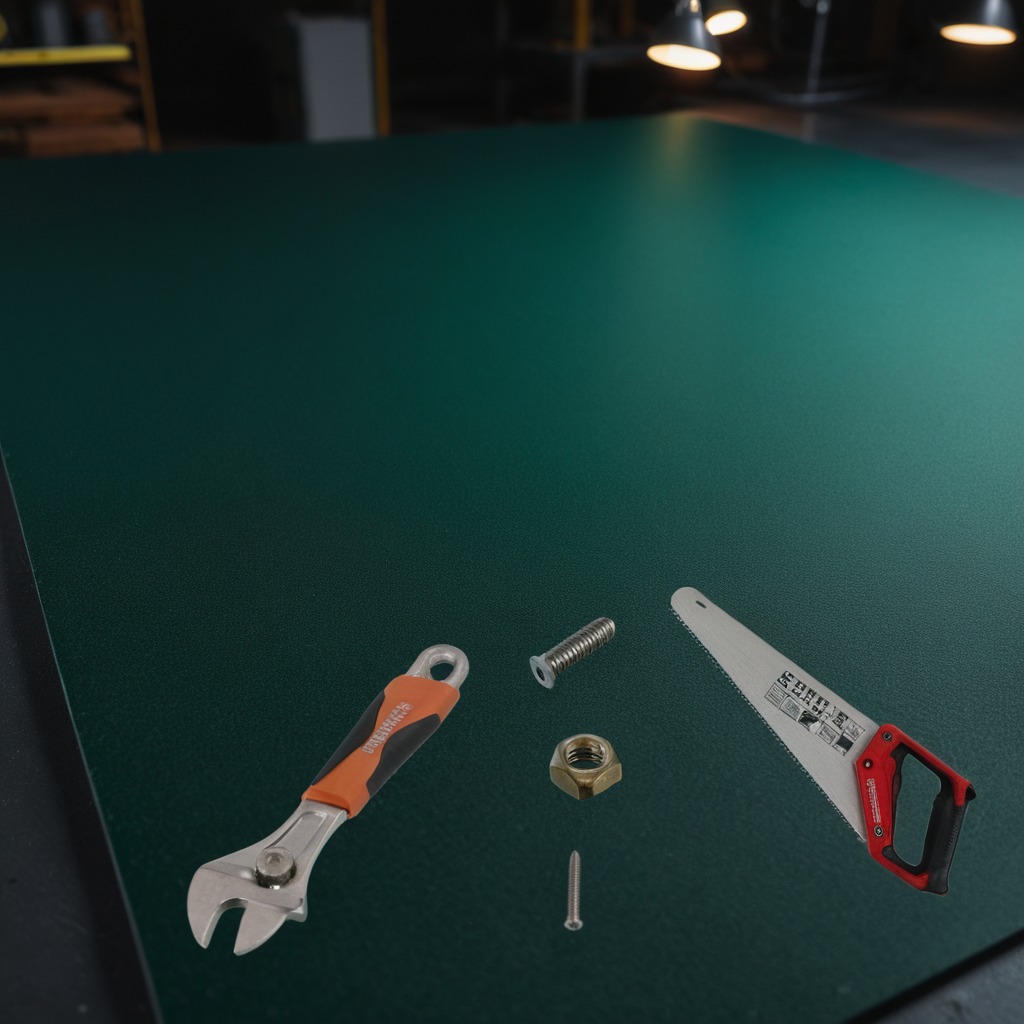
A metal machine screw, a coiled metal spring, a handheld metal saw, a metal nut, and a wrench are lying on the granite tabletop.